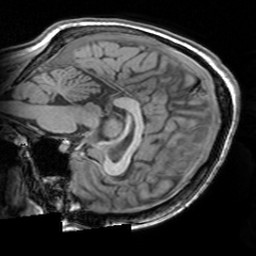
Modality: T1w
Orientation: sagittal
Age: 32
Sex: female
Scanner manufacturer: siemens
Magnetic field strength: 3 T
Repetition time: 1.63 s
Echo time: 0.00311 s